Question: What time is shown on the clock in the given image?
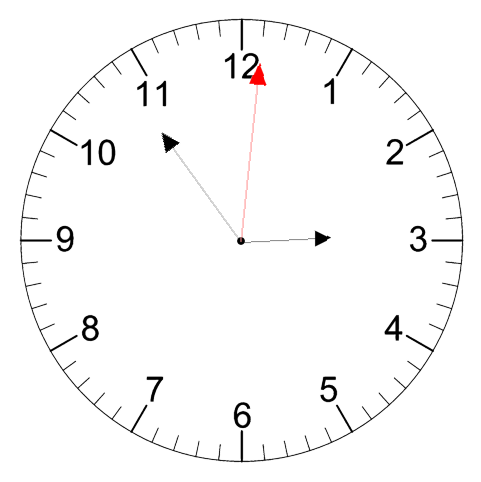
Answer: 02:54:01